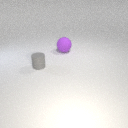
large purple rubber sphere behind small gray rubber cylinder